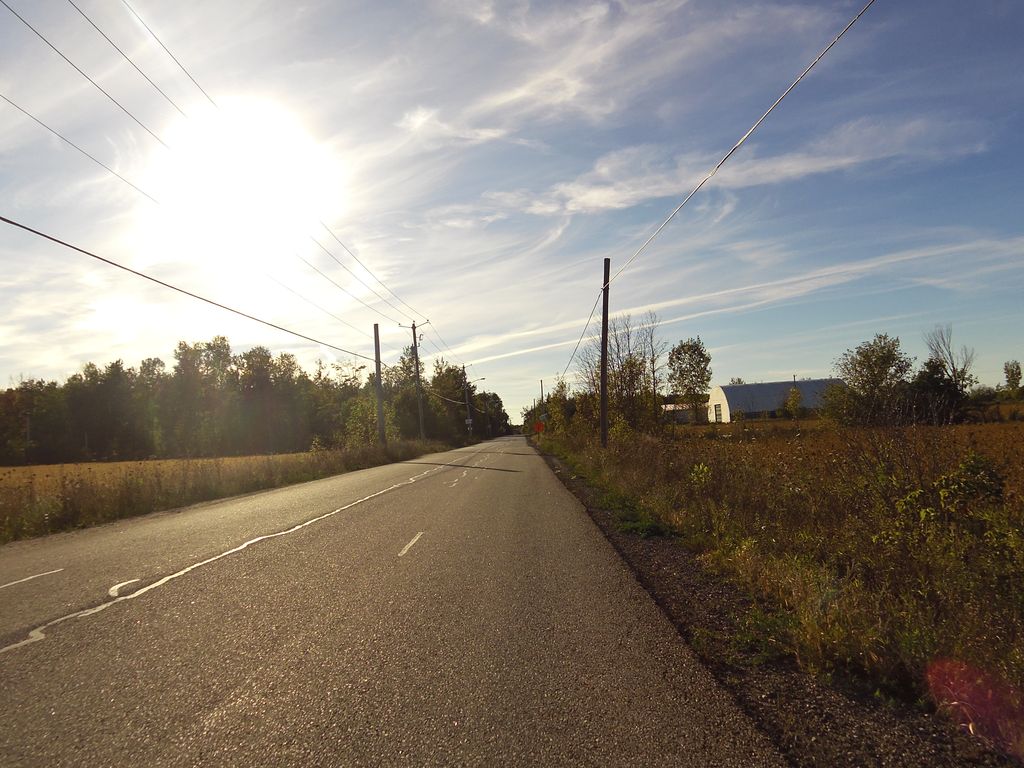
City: ottawa-gatineau